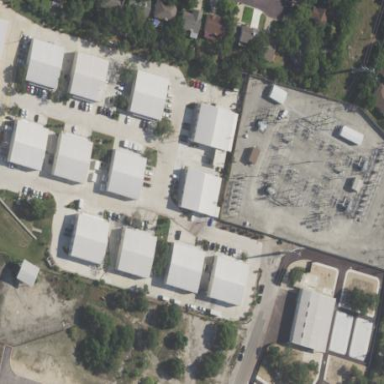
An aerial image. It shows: Outdoor power substation with surrounding wall. The substation operates at the distribution level.